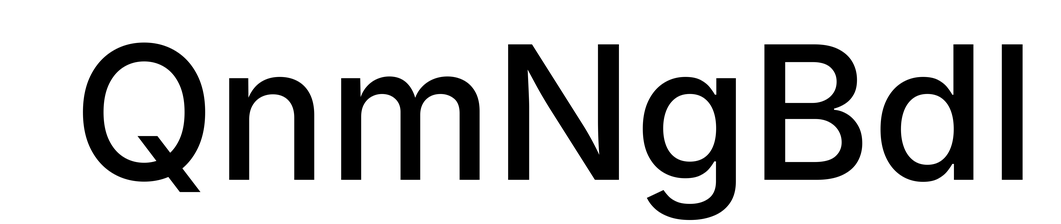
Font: Inter_Medium